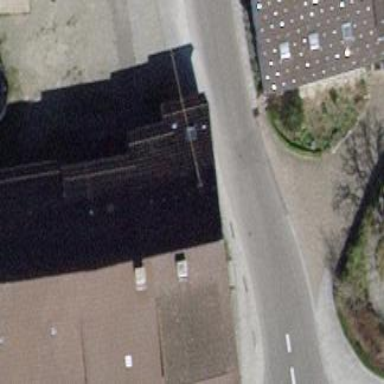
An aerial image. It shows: Building with tile roof.